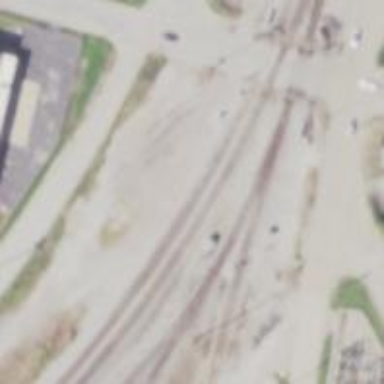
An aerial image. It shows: Railway signal.